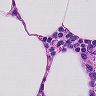
Metastatic tissue present: no